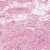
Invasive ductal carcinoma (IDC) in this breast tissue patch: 0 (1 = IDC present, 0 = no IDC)